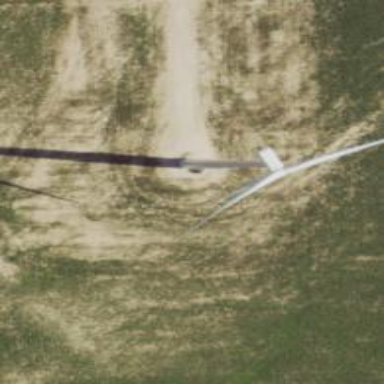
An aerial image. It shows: Wind generator in the form of horizontal axis wind turbine.